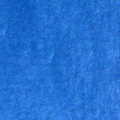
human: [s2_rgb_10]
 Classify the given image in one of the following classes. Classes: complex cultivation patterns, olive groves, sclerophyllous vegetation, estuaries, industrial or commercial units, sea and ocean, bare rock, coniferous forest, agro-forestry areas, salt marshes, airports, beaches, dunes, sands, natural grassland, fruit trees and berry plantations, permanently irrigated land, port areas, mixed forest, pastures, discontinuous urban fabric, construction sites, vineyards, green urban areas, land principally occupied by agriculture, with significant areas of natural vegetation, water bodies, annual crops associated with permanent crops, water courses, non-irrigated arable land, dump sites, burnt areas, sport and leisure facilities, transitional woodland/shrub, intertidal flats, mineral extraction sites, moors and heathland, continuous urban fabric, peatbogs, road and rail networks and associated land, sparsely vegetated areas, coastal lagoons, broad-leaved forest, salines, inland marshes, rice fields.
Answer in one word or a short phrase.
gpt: sea and ocean